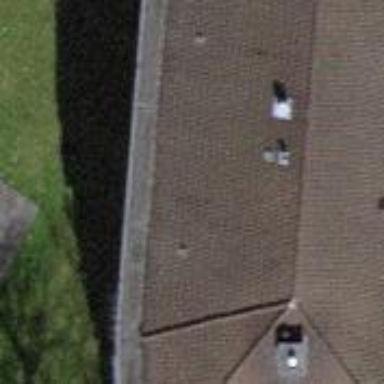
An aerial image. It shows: Hipped-roof tile apartments building.